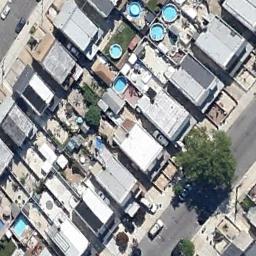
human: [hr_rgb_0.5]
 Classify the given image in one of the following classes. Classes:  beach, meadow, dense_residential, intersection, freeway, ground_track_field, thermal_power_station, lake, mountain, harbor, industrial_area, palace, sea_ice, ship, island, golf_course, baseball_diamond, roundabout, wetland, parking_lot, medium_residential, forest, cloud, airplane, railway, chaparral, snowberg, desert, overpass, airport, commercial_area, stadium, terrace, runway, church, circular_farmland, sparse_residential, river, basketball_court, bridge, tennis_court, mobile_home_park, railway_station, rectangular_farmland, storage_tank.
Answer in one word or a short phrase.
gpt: dense_residential